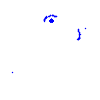
Particle: kaon